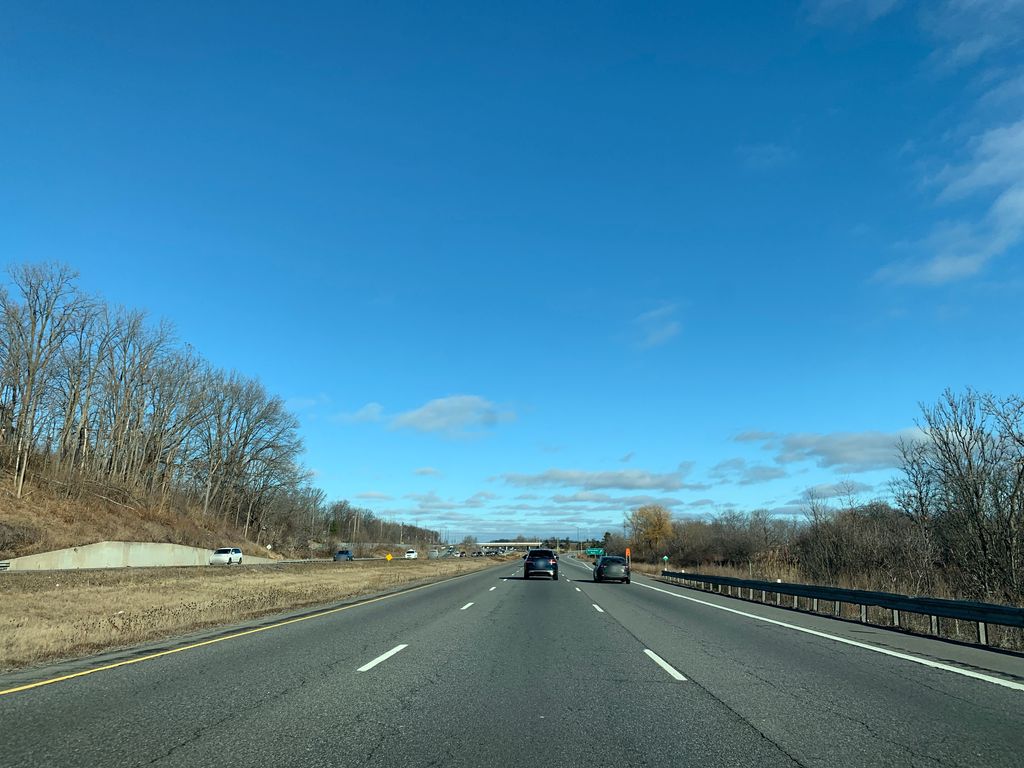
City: hamilton